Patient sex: M
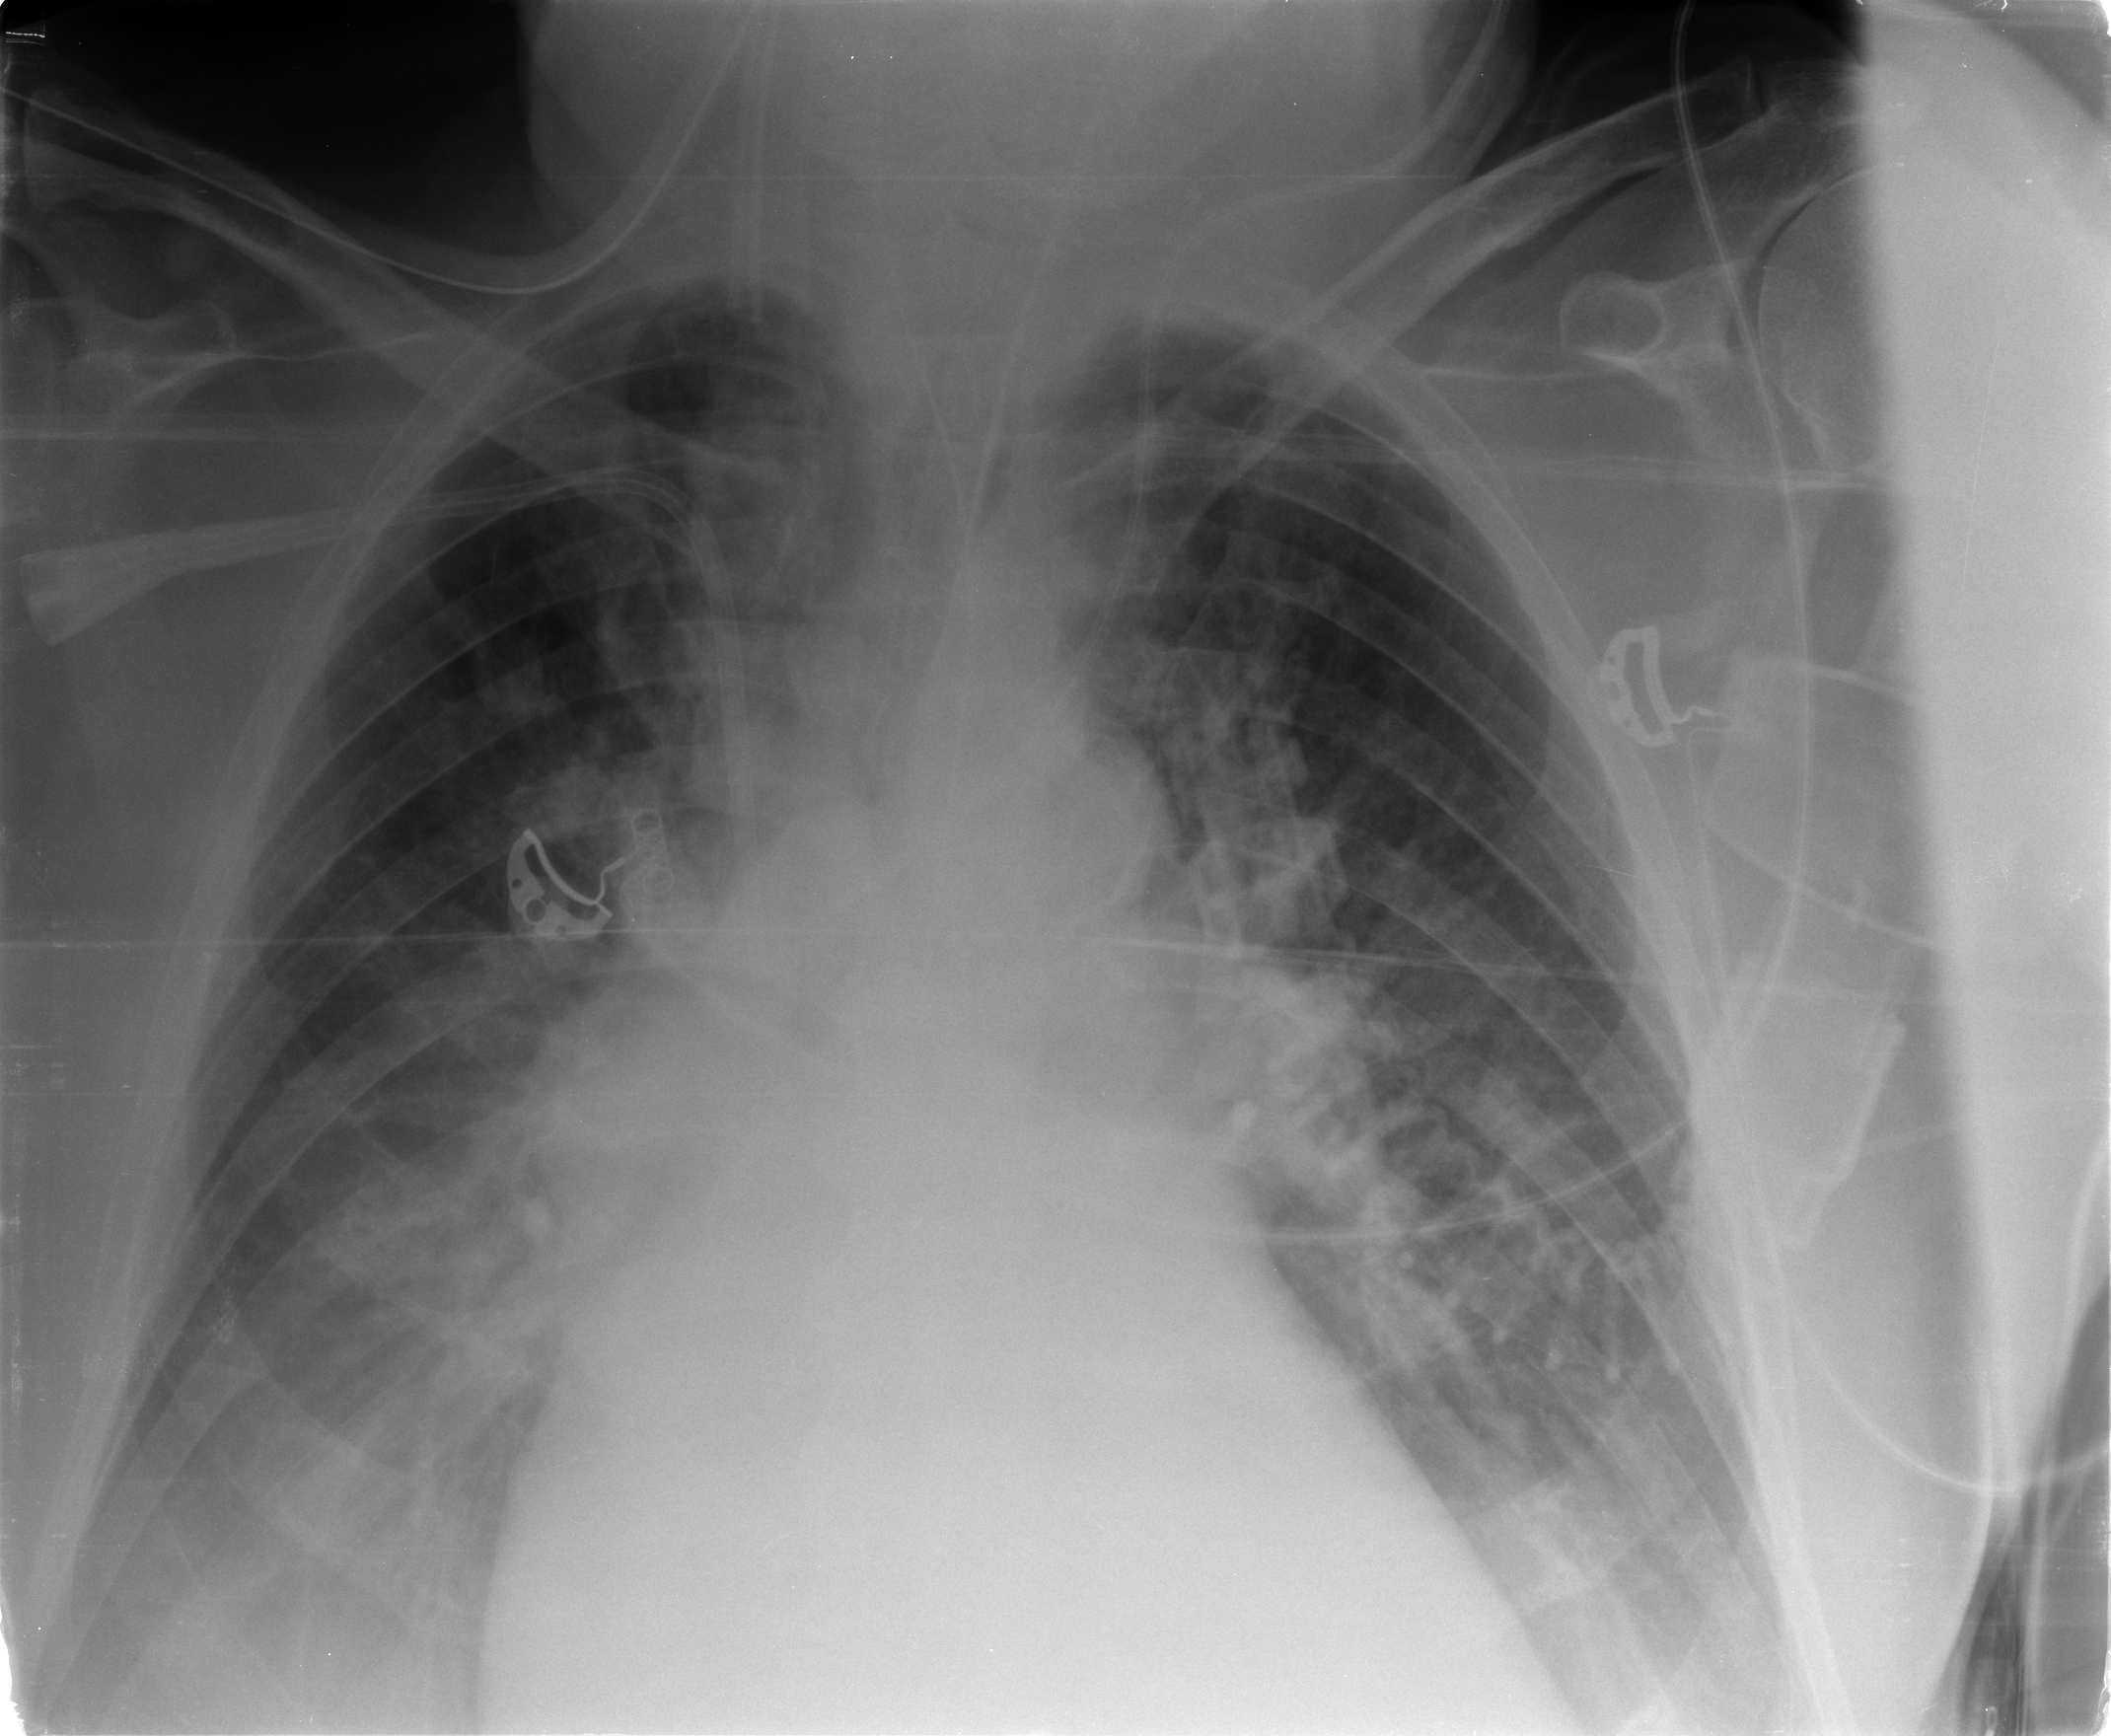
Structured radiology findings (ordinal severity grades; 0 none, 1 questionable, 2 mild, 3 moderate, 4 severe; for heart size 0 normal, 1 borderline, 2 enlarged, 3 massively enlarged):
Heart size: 2
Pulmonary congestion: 2
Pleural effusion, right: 2
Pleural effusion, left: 2
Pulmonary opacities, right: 1
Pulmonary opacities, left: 2
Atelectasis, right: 2
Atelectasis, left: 2